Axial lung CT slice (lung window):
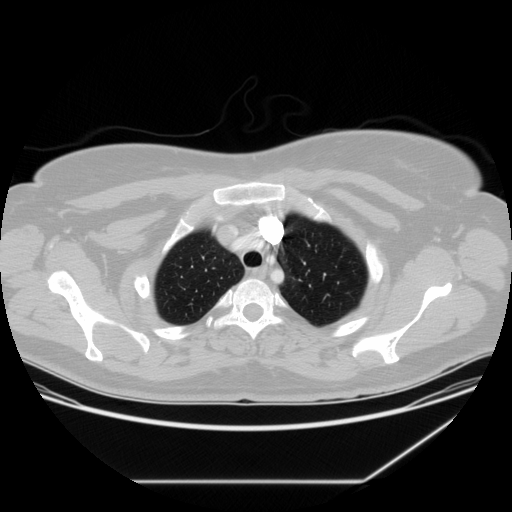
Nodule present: no